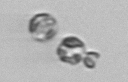
Label: Thalassiosira_sp_aff_mala